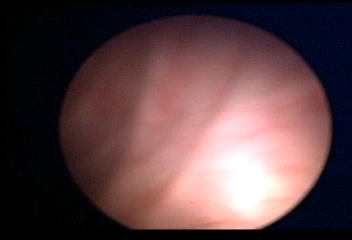
Modality: WLC
Class: Normal mucosa
Bladder cancer association: No